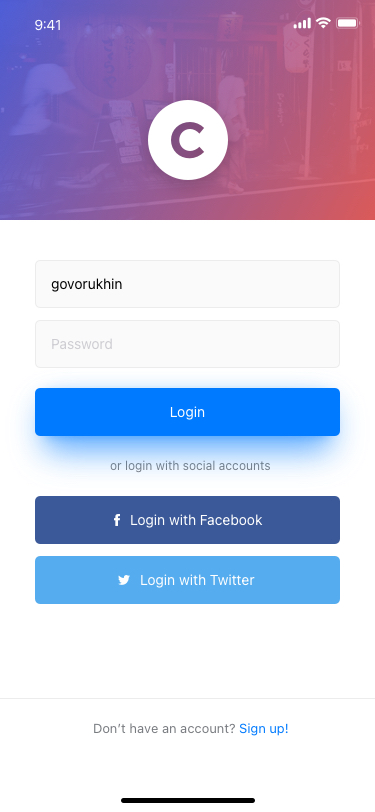
Text in this UI design:
Don’t have an account? Sign up!
Login with Twitter
Login with Facebook
or login with social accounts
Login
Password
govorukhin